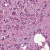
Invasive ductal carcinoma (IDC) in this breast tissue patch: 1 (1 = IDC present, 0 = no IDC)